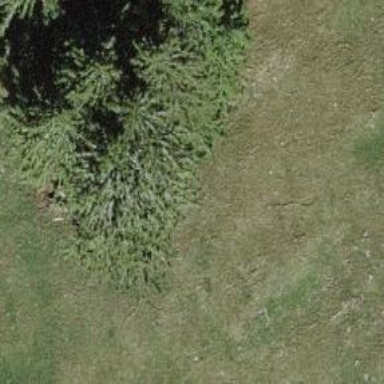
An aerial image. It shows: Evergreen needle-leaved tree in agricultural setting.